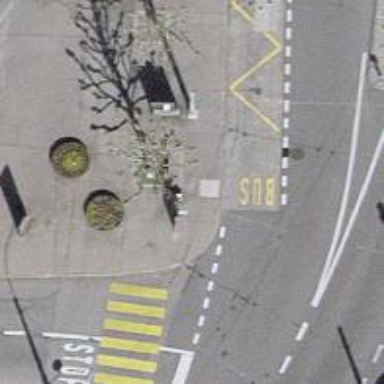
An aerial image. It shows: Sidewalk leading to public transport platform.